Question: Android 2.3.3 / Java
I have a 'String[]' that is assigned with static values containing special characters like 'x2+y2' and so on. When I try to save the file, i get the following error, please refer to the image below. How do I get over this? Assigning these values statically is a must. Is there a way I can change the encoding of the java file and yet have other things remain the same.
Here is how I am trying to assign the values ::: For example...
'''
commandNames = new String[] {"x2+y2","x2+y2","x2+y2"};
'''

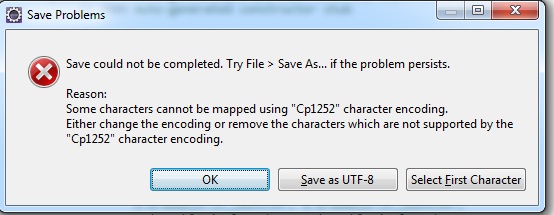
Answer: Your file have 'utf-8' characters.There is no issue by saving it as
Click that button
or
Change your file properties by
as the
default encoding for all content types.